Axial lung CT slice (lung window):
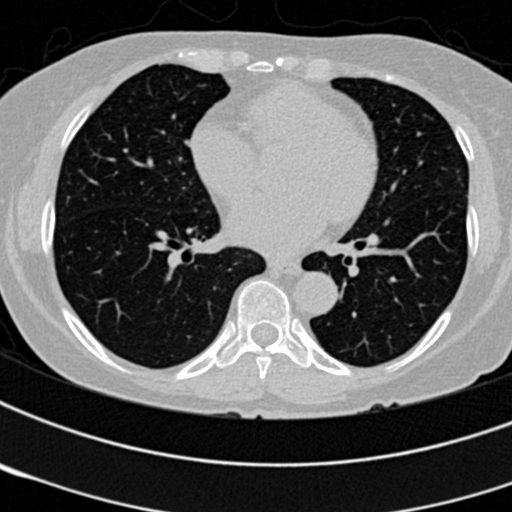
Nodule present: no